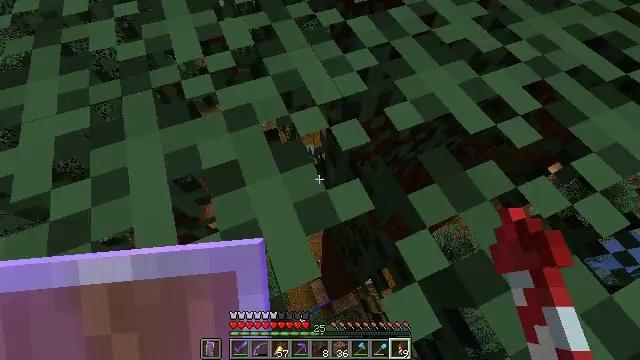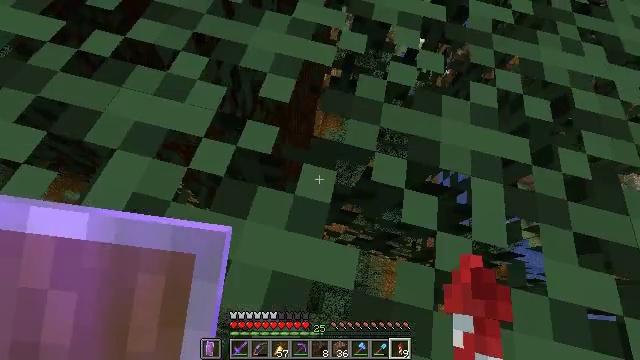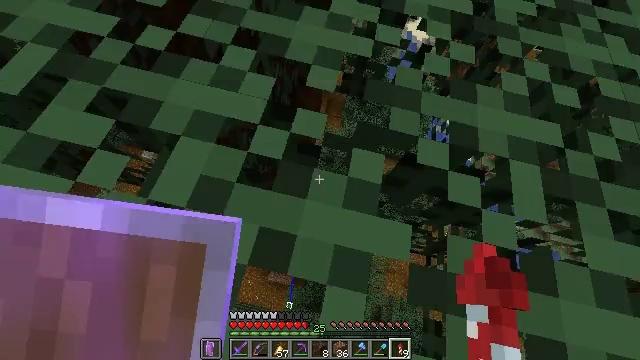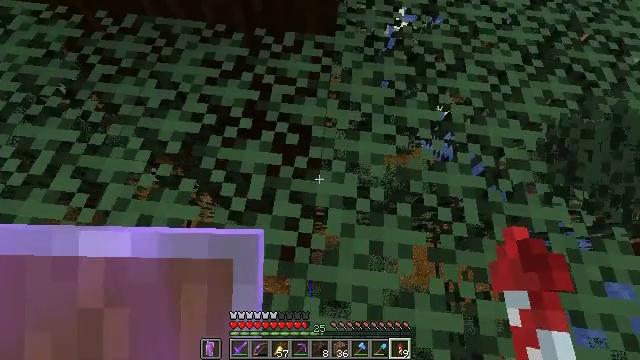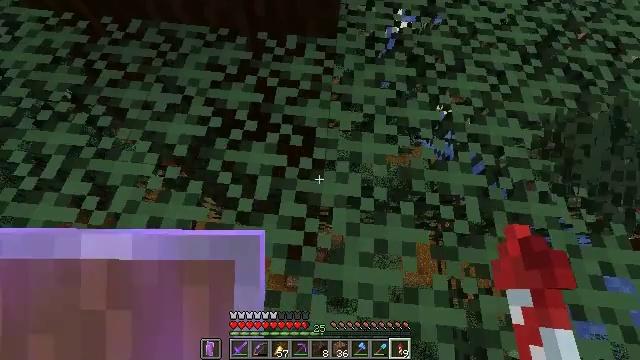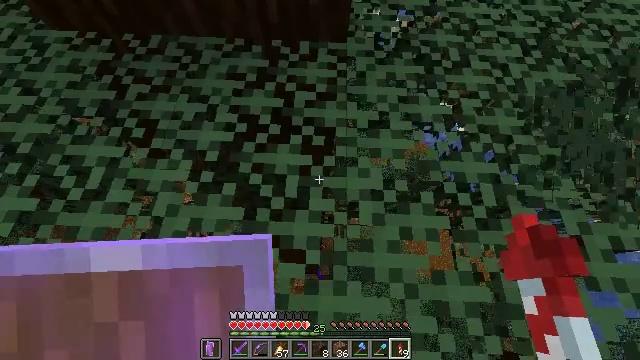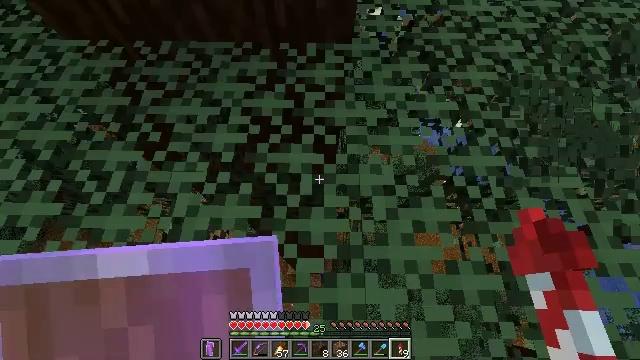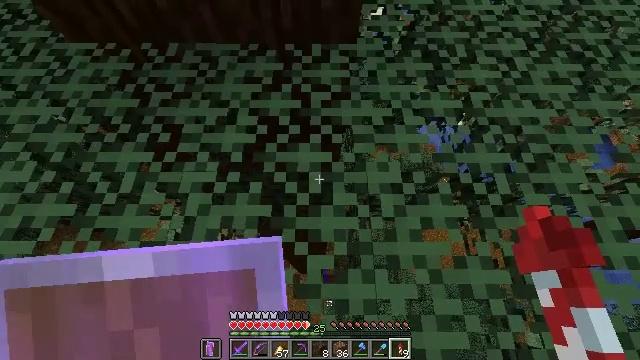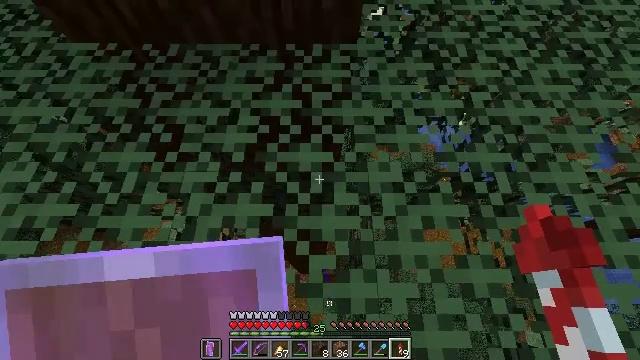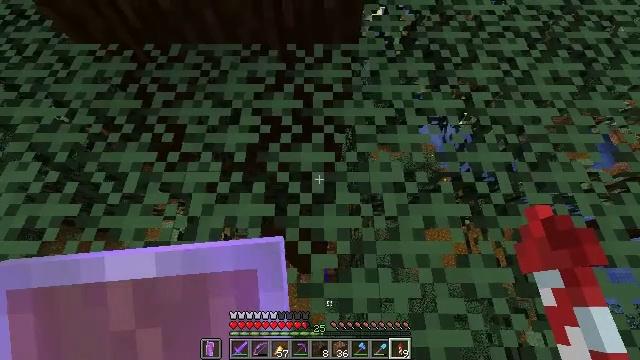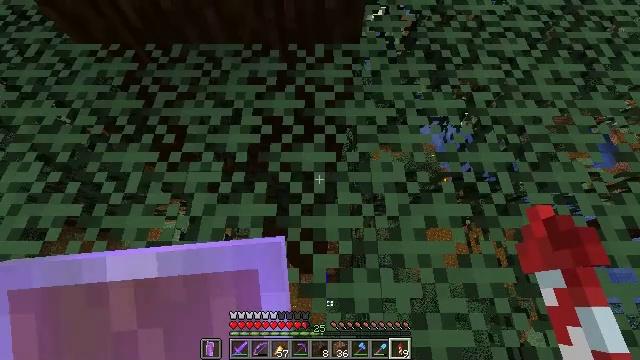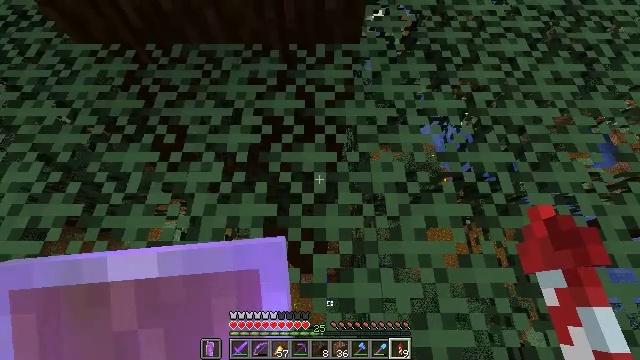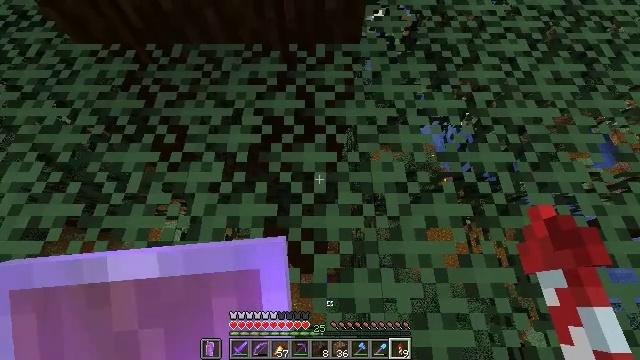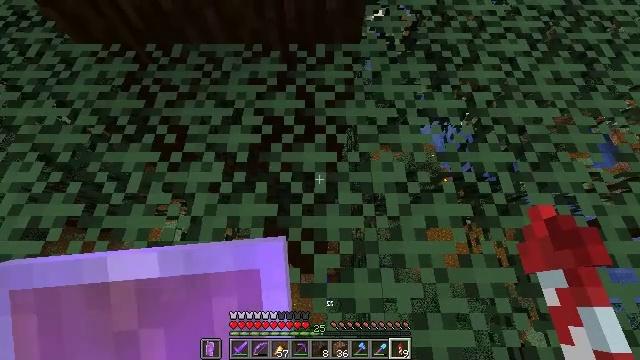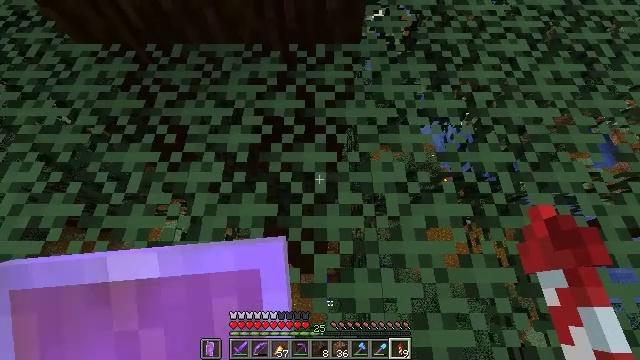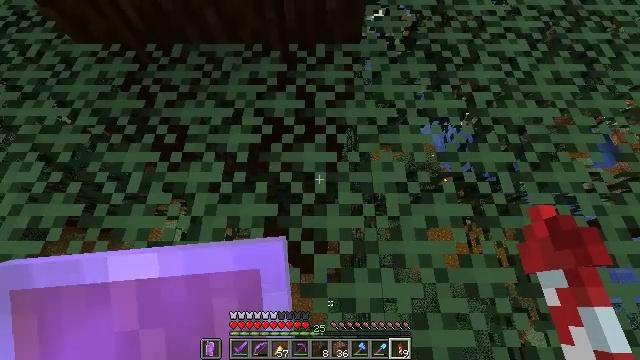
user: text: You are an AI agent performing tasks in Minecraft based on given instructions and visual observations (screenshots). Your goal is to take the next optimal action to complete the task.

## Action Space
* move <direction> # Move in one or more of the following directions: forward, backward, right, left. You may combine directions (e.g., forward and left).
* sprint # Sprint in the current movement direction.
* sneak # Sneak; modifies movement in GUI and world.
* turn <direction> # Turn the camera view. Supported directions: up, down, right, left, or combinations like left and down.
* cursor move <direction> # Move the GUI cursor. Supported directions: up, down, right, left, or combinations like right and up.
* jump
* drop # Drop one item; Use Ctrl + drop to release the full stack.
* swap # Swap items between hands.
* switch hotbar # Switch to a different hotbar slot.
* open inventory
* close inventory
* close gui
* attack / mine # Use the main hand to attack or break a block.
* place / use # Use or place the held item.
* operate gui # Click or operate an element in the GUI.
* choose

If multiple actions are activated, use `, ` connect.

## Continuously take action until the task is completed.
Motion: motion action
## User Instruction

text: Destroy the spruce leaves to get sticks and saplings.
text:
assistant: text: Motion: sneak
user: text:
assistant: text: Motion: sneak
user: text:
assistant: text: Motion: sneak
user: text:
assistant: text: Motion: sneak
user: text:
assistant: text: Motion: sneak
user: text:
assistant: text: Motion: sneak
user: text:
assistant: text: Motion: sneak
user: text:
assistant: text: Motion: sneak
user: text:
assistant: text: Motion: sneak
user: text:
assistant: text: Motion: sneak
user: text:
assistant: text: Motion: sneak
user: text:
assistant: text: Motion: sneak
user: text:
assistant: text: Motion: sneak
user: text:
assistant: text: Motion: sneak
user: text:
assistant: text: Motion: sneak
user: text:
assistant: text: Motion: sneak
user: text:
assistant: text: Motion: sneak
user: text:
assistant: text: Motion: sneak, turn left and up
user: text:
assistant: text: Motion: sneak, turn left and up
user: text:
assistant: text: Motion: sneak, turn right and up
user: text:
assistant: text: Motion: sneak, turn up
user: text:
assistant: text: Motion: sneak
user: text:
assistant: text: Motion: sneak
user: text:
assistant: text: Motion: sneak
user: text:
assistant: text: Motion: sneak
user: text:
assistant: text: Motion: sneak
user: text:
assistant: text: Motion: sneak
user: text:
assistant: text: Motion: sneak, turn right
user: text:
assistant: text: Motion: turn right and down
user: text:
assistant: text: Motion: turn right and down